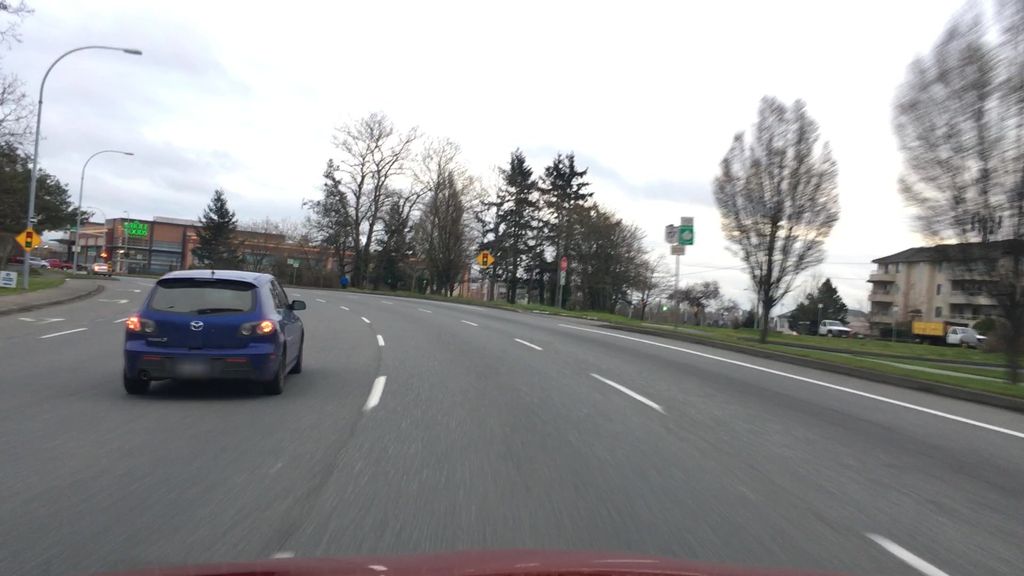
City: victoria